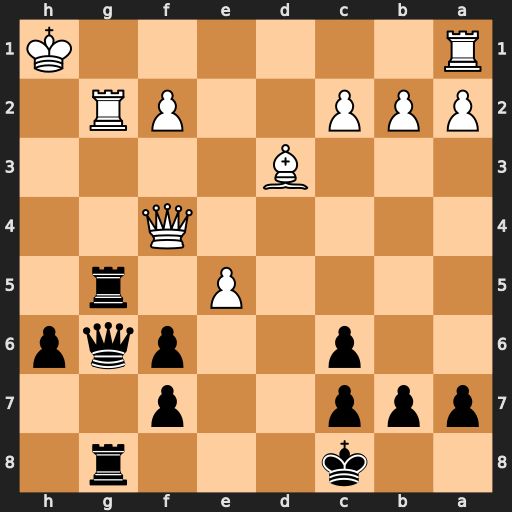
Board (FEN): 2k3r1/ppp2p2/2p2pqp/4P1r1/5Q2/3B4/PPP2PR1/R6K
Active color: b
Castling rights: -
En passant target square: -
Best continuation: Rh5+ Rh2 Qg2#